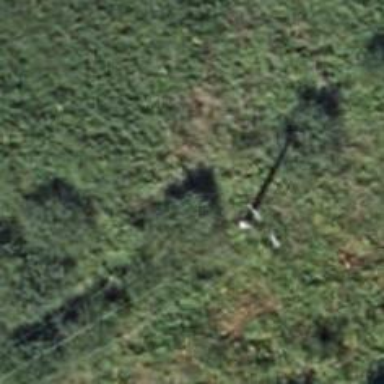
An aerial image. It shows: Minor power line.